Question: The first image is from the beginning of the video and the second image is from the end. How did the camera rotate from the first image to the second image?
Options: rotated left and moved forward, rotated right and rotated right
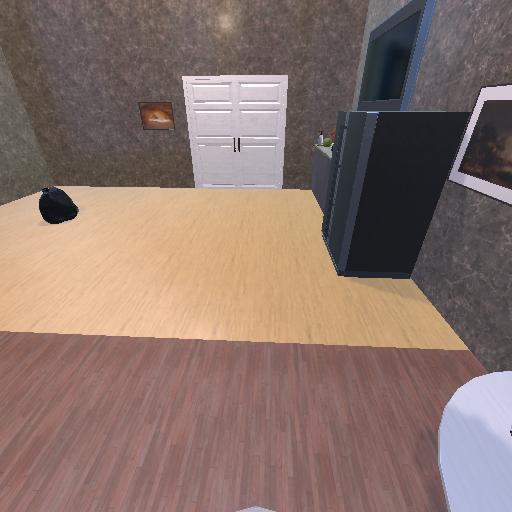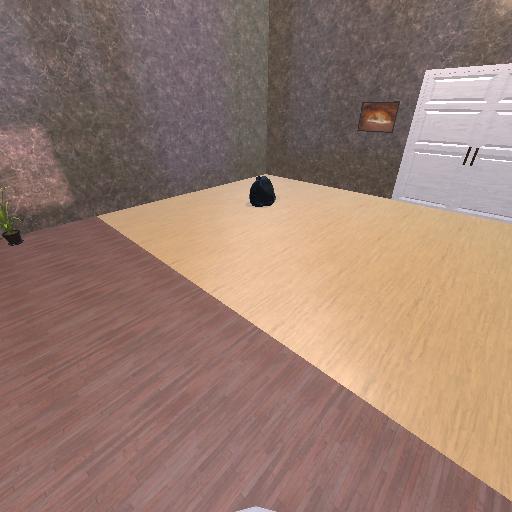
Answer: rotated left and moved forward